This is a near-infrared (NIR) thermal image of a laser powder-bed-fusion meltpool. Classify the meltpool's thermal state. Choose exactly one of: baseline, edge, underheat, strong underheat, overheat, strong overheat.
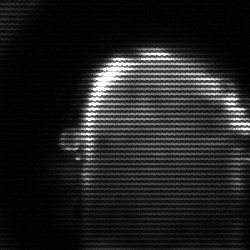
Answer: baseline